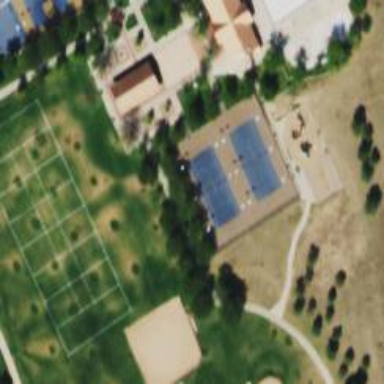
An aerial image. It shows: Tennis court on pitch designated for leisure land.